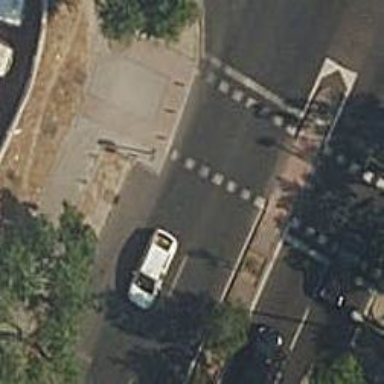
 there are traffic signals and zebra crossing."